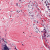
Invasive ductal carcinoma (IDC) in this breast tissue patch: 0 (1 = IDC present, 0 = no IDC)